Question: I'd like to find the set of patches that constitute the convex hull around a set of patches belonging to the turtle's 'territory'. I was planning to use a "gift wrap" procedure to calculate the convex hull (related to below picture).
I'm first finding the territory patch with the lowest 'pxcor' to start at. Then, I'd like to find the territory patch that has the smallest 'heading' (i.e., angle closest to zero) from the starting patch, and so on, until I arrive back at the starting patch. But I can't seem to figure out how to calculate headings between two patches. Any suggestions would be really helpful. Here is what I have so far. Eventually I will have to make this loop through each point along the outer hull.
'''
patches-own [ owner-animal ]
turtles-own [ territory ]
to setup
ca
create-turtles 1
[
move-to patch-at (max-pxcor / 2) (max-pycor / 2)
set territory patches in-radius (2 + random 8)
ask territory [
set owner-animal myself
set pcolor [ color ] of myself - 2
]
]
end
to find-convex-hull
ask turtles
[
let start-patch min-one-of territory [pxcor]
ask start-patch
[
let next-patch min-one-of [territory] of myself [towards self]
]
]
end
'''
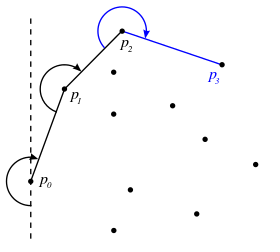
Answer: I think this does what you're looking for. The only odd thing about the code is the '[towards myself - heading] of myself]' in which the first myself refers to the next turtle and the second myself refers to original, because it is the myself of the myself.
Does that make sense? Let me know if you have any questions.
'''
to setup
ca
crt 10 [setxy random-xcor random-ycor]
end
to start-connecting
ask min-one-of turtles [xcor][set heading 0 connect]
end
to connect
let the-turtle min-one-of other turtles with [[towards myself - heading] of myself > 0] [ [towards myself - heading] of myself]
if the-turtle = nobody [stop]
face the-turtle
ask the-turtle [set heading [heading] of myself]
create-link-with the-turtle
ask the-turtle [connect]
end
'''
By the way, if you only want to do this for particular agentsets, just change which turtles you connect with in the 'connect' procedure.